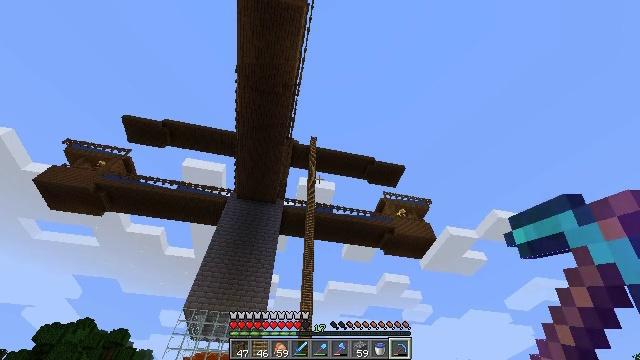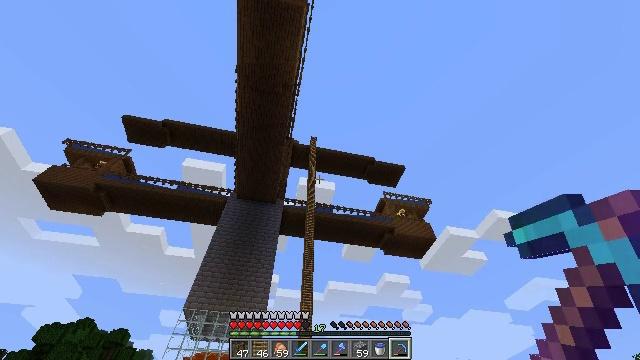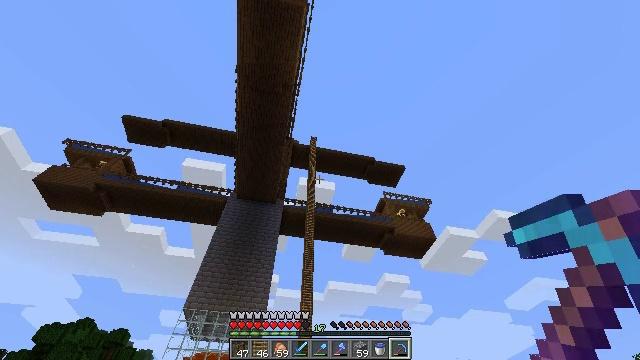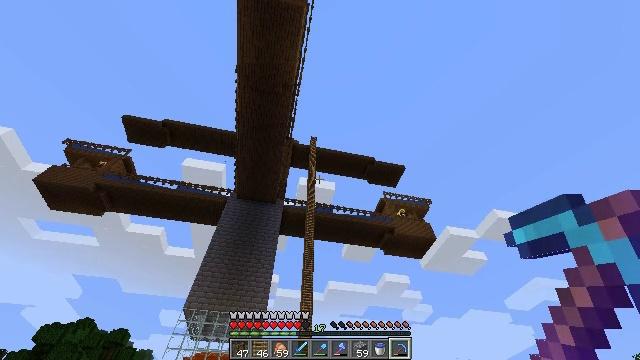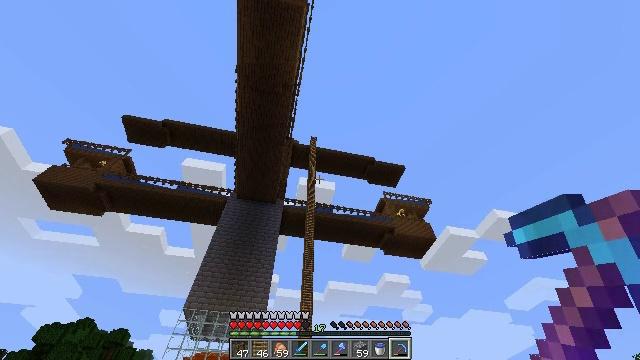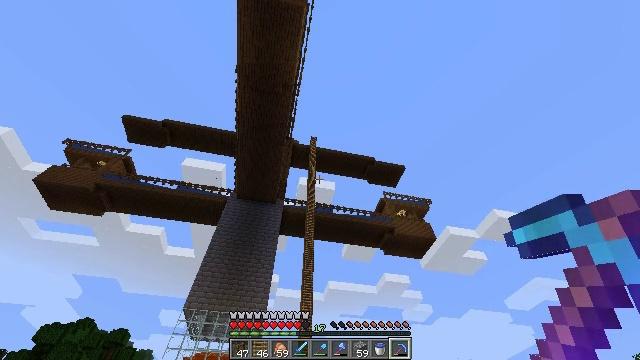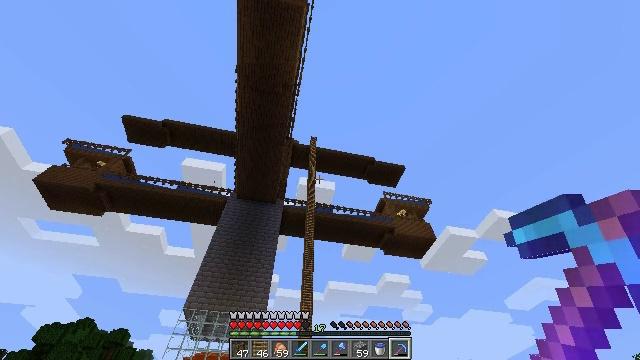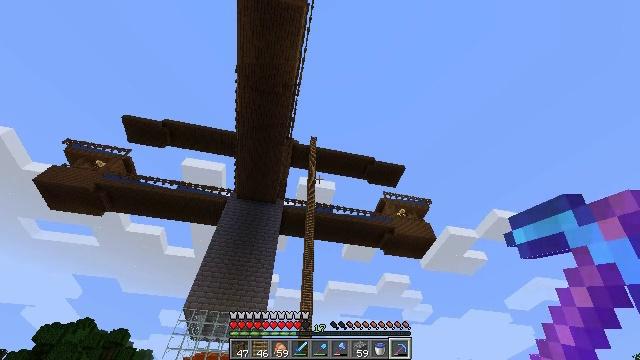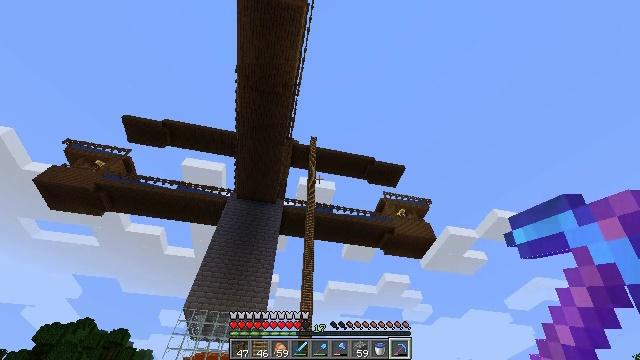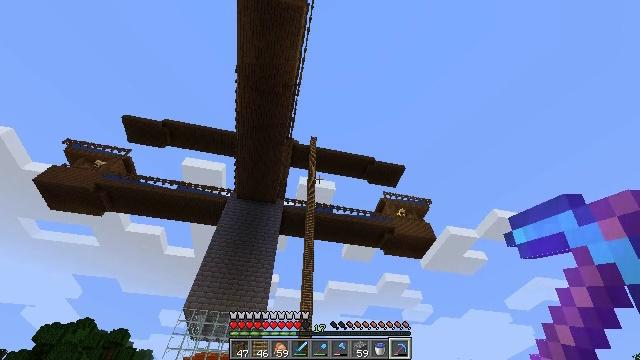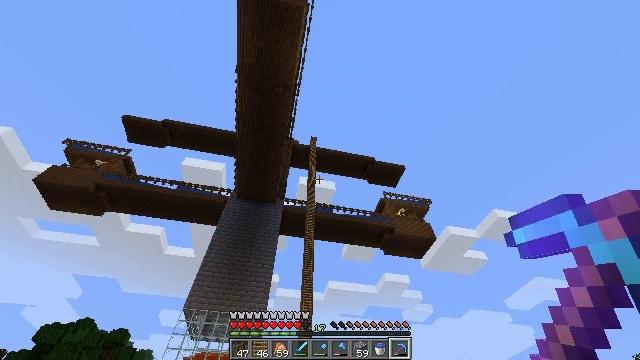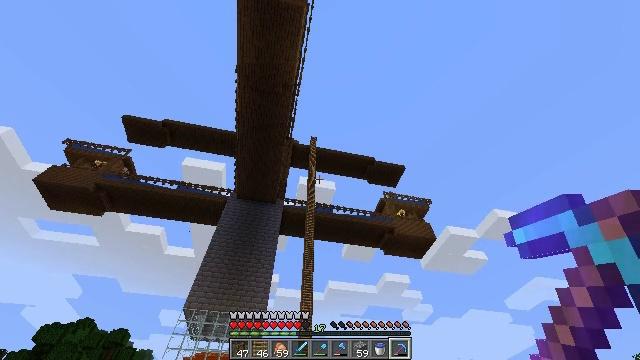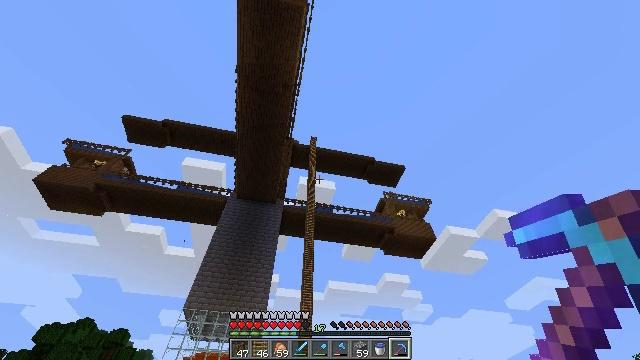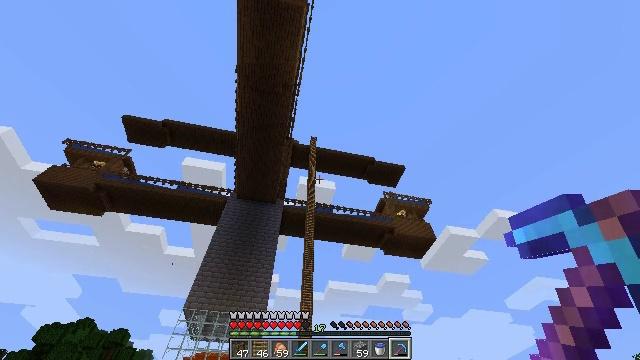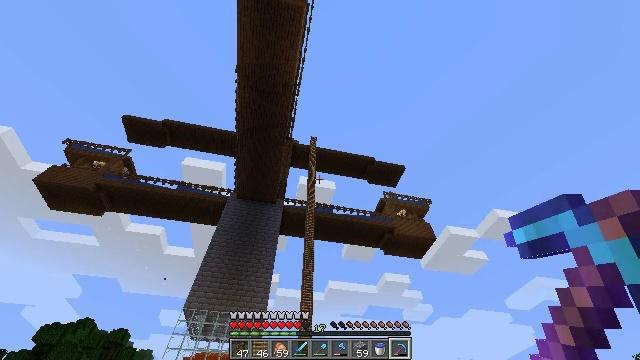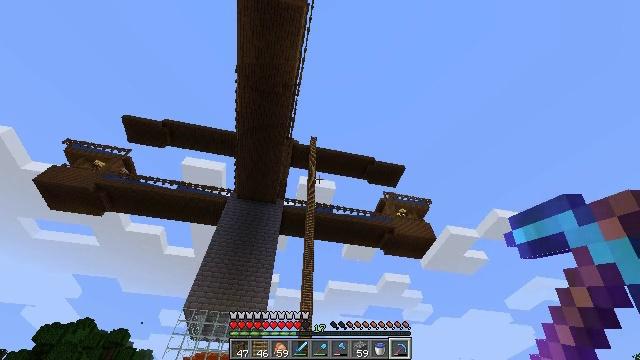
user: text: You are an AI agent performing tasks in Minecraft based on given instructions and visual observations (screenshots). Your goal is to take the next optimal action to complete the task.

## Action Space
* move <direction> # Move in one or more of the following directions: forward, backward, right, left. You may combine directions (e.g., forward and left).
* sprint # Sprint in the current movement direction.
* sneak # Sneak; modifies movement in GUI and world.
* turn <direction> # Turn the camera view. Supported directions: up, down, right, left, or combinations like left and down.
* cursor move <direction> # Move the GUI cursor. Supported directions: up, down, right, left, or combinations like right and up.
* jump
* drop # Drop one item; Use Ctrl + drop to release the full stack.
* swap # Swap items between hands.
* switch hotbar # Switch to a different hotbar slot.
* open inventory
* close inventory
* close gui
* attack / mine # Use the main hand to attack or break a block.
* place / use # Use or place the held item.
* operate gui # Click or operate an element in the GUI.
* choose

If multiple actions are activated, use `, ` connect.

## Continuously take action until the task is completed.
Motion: motion action
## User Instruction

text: Make a piston in the crafting grid.
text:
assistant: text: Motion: no_op
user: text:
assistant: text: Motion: no_op
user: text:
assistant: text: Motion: no_op
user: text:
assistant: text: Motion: no_op
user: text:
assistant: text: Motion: no_op
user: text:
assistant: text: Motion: no_op
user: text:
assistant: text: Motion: no_op
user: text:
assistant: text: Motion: no_op
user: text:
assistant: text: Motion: no_op
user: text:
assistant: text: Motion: no_op
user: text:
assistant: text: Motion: no_op
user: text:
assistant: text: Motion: no_op
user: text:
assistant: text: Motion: no_op
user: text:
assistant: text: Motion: no_op
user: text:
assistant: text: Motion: no_op
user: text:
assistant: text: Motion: no_op
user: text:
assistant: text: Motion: no_op
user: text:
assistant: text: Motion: no_op
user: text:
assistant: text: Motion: no_op
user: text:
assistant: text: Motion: no_op
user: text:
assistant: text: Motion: no_op
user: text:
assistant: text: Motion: no_op
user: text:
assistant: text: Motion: no_op
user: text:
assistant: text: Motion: no_op
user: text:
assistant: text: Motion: no_op
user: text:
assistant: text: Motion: no_op
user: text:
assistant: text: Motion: no_op
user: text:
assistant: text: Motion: no_op
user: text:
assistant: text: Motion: no_op
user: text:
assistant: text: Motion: no_op